Question: I'm using 'ImageList' for 'TreeView' and 'ListView'. I've first set the image quality to 32 bit and then added images which are semi-transparent. The quality looks OK, but after a couple of minutes coding, compiling and executing the application, the quality looks bad.
See screenshot:

Used properties
'''
ColorDepth: Depth32Bit
ImageSize: 16; 16
TransparentColor: Transparent
'''
There are black pixels behind pixels which were semi-transparent but not fully transparent.
Re-adding all images restores the original quality, but after a couple of minutes, it looks like on the right side of the screenshot.
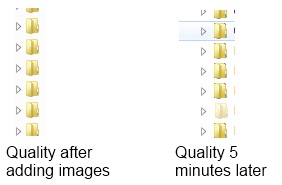
Answer: It looks like alpha channel data is lost when images are stored as 'ImageStream' (default behavior of VS Designer).
So if you are ok to stop using Designer to set images in 'ImageList', you can use semitransparent images up to 'ColorDepth.Depth32Bit'.
It is very inconvenient but it works.
So you can put your images to 'Resources.resx' file, and add them in appropriate place in code. For example in constructor of you 'UserControl'/'Form', after call to 'InitializeComponent()' by code like this:
'''
_imageList.Images.Add(Resources.Image32);
_imageList.Images.SetKeyName(0, "Image32");
_myButton.Image = 0;
'''